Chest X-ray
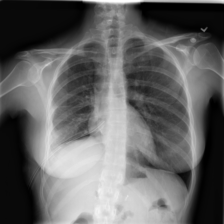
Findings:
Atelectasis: negative
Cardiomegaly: negative
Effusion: negative
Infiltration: negative
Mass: negative
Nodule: negative
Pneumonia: negative
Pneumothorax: positive
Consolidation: negative
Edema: negative
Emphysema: negative
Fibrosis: negative
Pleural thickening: positive
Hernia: negative